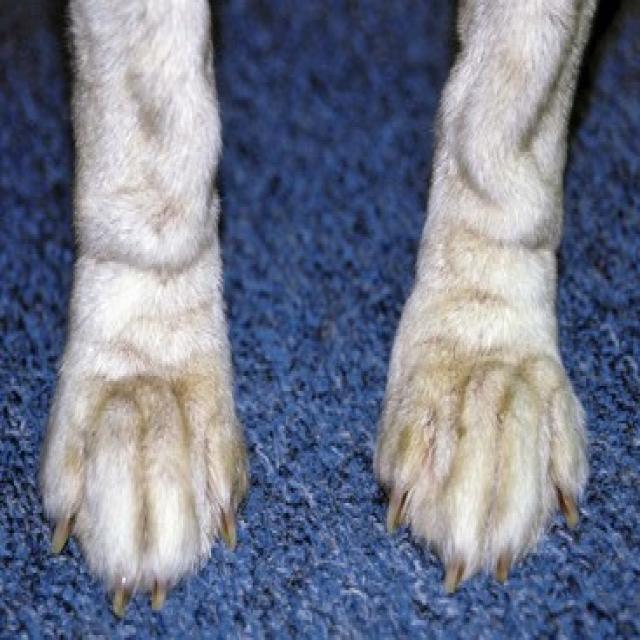
Canine fungal skin infection — characterized by alopecia, scaling, crusting, and circular lesions. Common agents include Malassezia and Candida species.